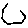
Label: hexagon